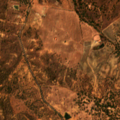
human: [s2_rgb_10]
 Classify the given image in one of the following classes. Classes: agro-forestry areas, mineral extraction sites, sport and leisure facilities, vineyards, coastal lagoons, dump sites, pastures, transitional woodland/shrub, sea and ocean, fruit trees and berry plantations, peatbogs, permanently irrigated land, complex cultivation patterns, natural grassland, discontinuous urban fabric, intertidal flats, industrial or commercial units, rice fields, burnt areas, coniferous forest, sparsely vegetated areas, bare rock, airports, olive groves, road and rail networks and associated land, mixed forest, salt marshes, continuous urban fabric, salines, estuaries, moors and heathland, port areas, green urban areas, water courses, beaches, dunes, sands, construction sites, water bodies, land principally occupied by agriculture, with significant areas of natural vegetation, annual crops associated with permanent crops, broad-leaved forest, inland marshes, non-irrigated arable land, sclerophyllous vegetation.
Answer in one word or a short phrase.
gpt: olive groves, agro-forestry areas, broad-leaved forest, transitional woodland/shrub